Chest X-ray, AP view. Patient: 33 years old, sex M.
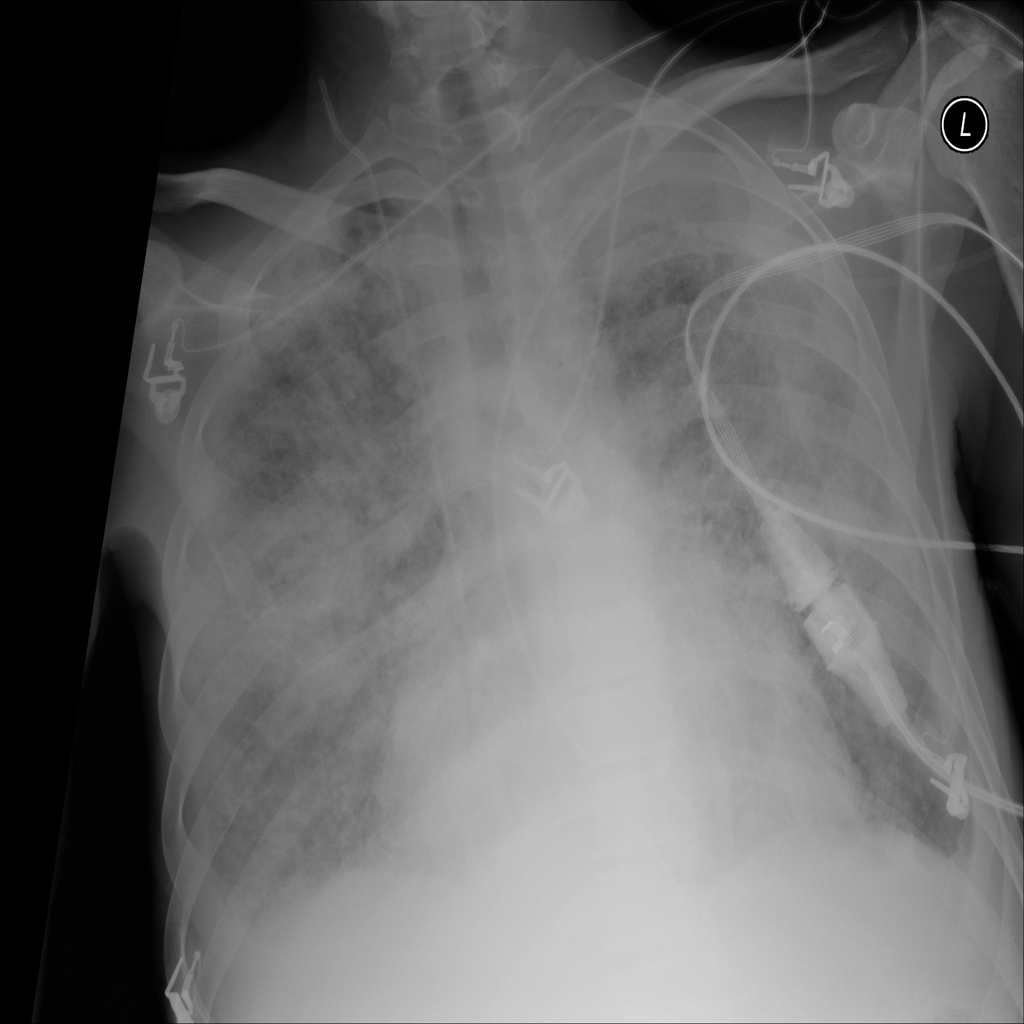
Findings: Pleural_Thickening